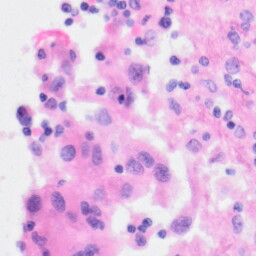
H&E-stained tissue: Kidney